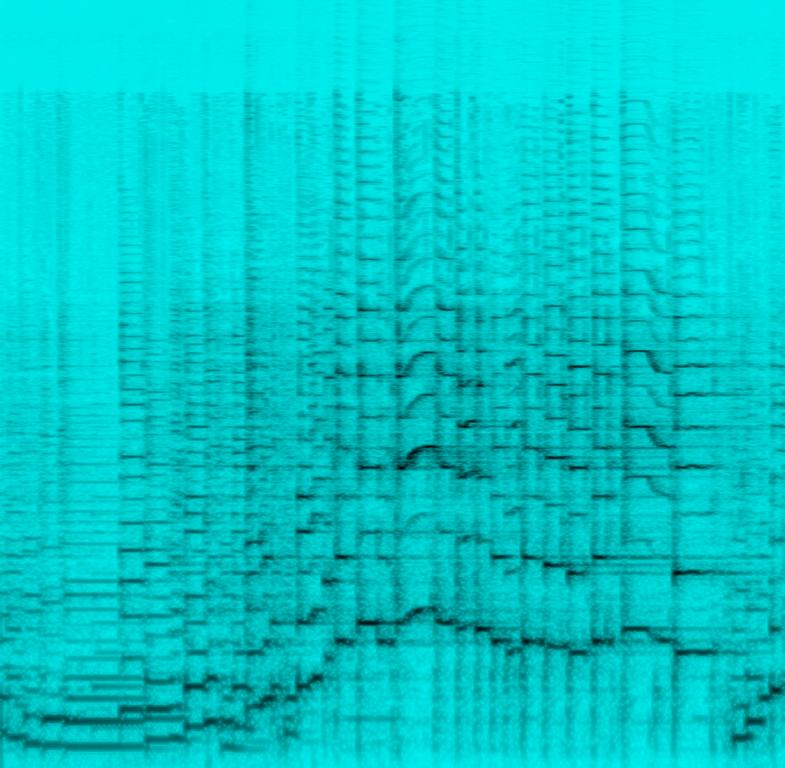
The low quality recording features a passionately arpeggiated electric guitar melody. The recording is noisy and at the end, there is a subtle inhale through the nose. The audio suddenly distorts in the middle of the loop.